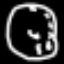
Label: clock